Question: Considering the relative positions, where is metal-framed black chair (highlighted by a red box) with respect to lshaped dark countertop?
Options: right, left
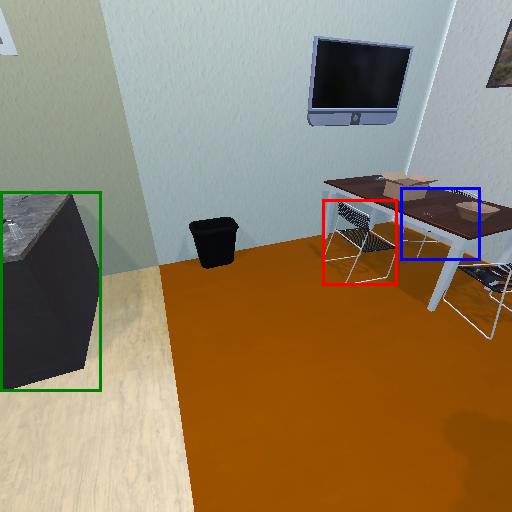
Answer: right